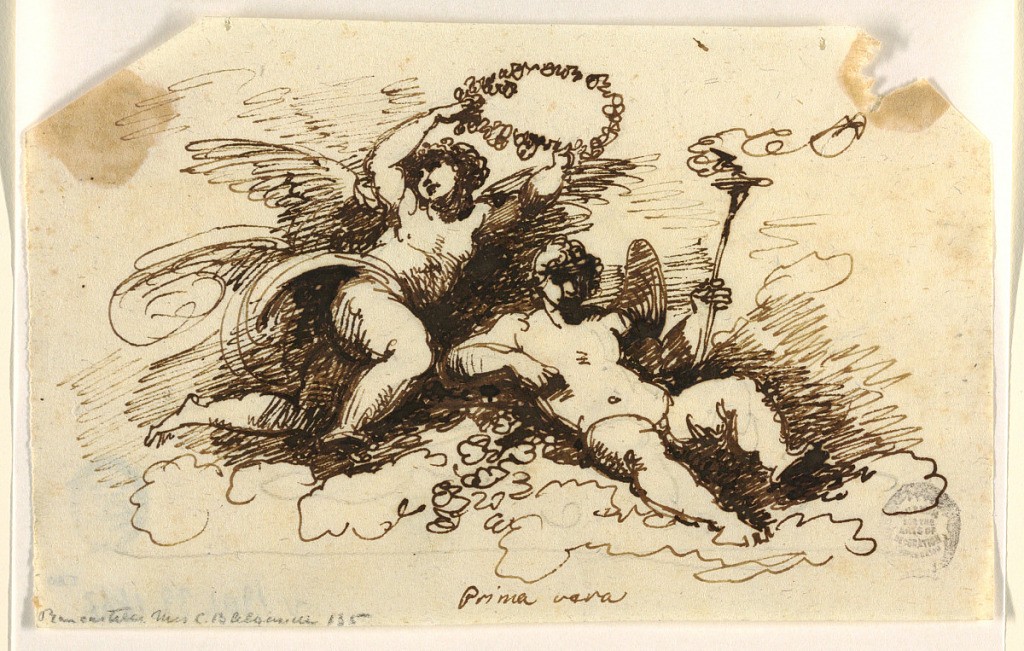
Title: Drawing
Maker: Felice Giani, Italian, 1758–1823
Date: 1790-1800
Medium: Pen and brown ink, traces of black chalk, on thin laid paper
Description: Horizontal rectangle. On clouds. at left, a putto raising a wreath with both hands, at right, a sitting putto with a lighted torch in his left hand.